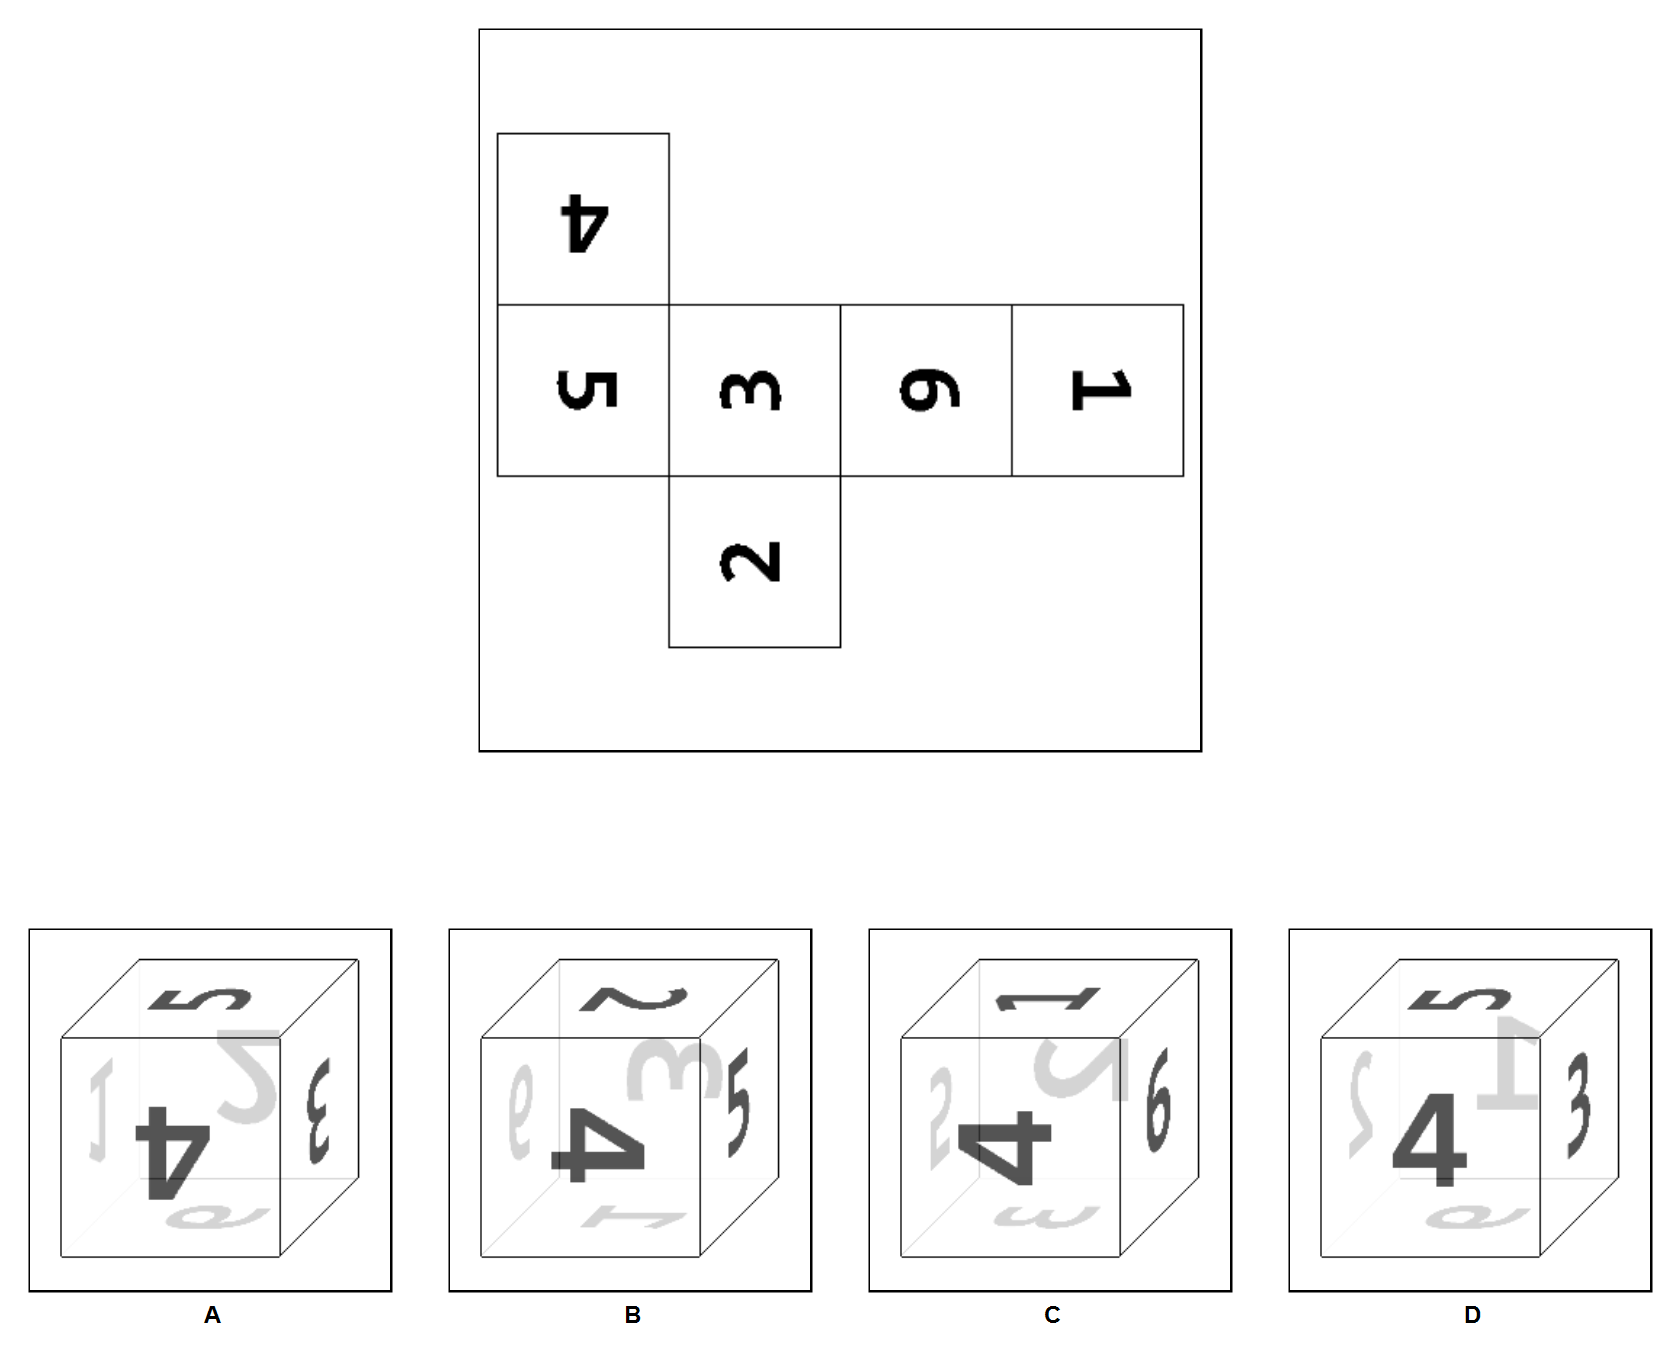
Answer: C